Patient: sex F, age 59
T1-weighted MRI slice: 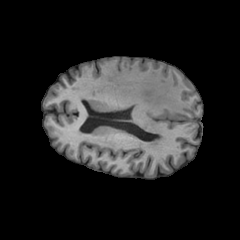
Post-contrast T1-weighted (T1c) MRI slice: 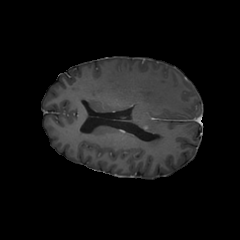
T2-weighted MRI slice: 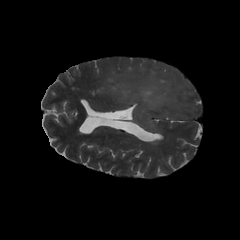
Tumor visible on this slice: yes
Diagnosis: Glioblastoma, IDH-wildtype
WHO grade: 4